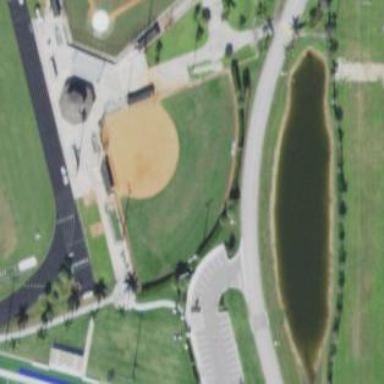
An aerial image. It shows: Baseball pitch for leisure land activities.